Field crop: maize
Growth stage: 2
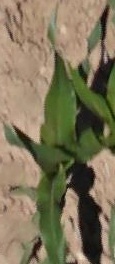
Species: maize